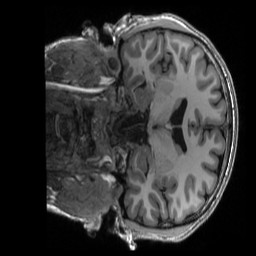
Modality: T1w
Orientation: coronal
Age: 30
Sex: male
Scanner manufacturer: siemens
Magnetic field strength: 3 T
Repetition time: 2.53 s
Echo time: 0.0033 s